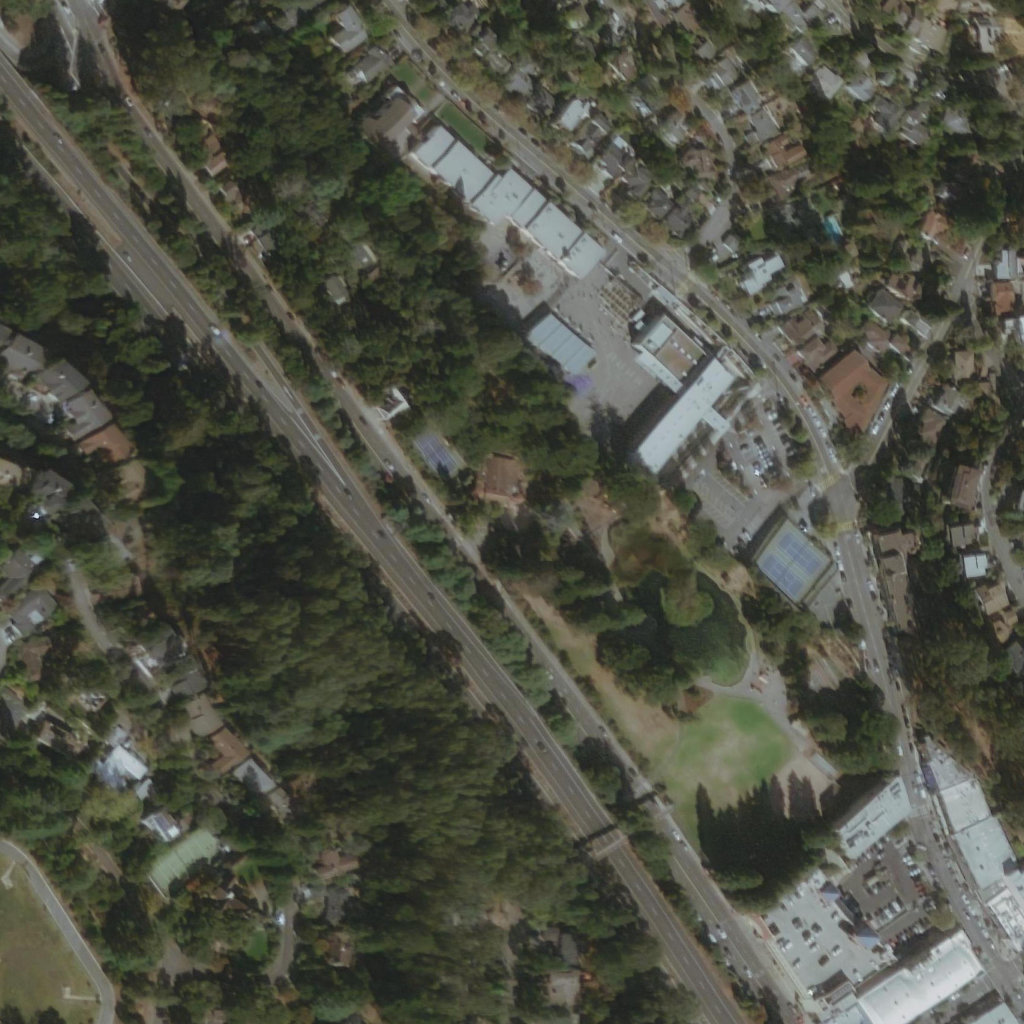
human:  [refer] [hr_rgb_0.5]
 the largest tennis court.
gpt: <box>[[72, 50, 82, 59, 0]]</box>